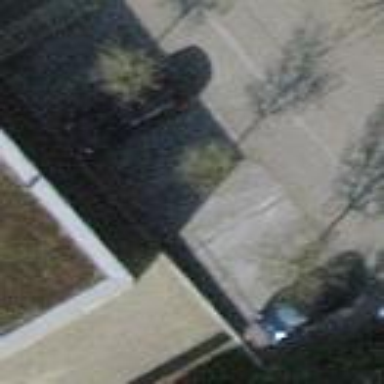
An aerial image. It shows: Street-side parking area.